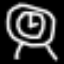
Label: clock